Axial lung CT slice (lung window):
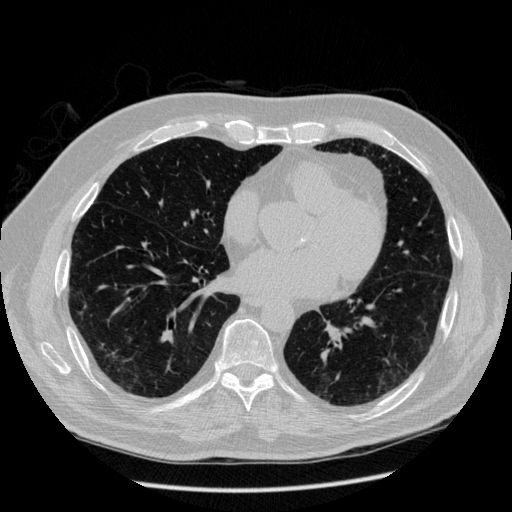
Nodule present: no